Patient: sex M, age 60
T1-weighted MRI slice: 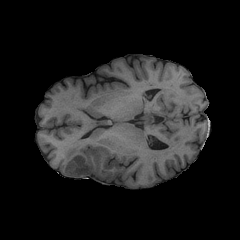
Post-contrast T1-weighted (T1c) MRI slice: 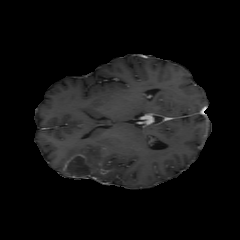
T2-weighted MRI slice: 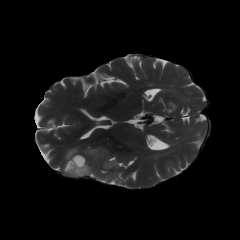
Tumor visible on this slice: yes
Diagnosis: Glioblastoma, IDH-wildtype
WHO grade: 4